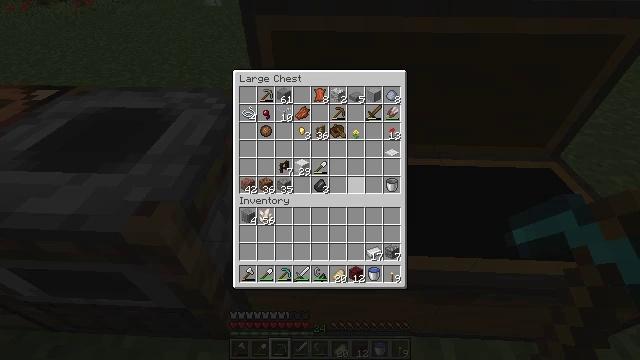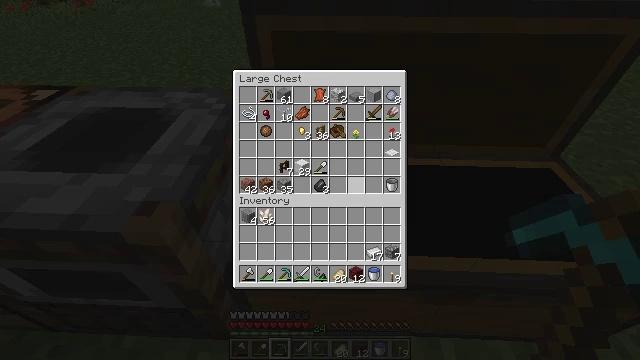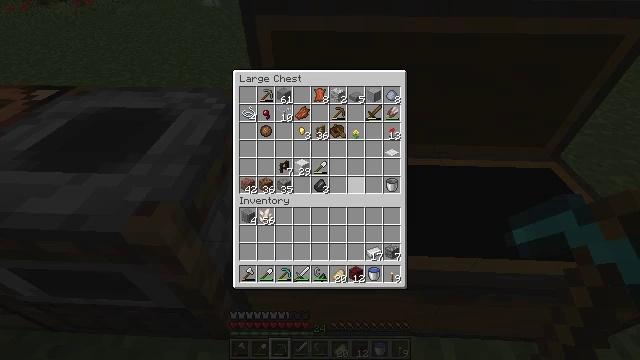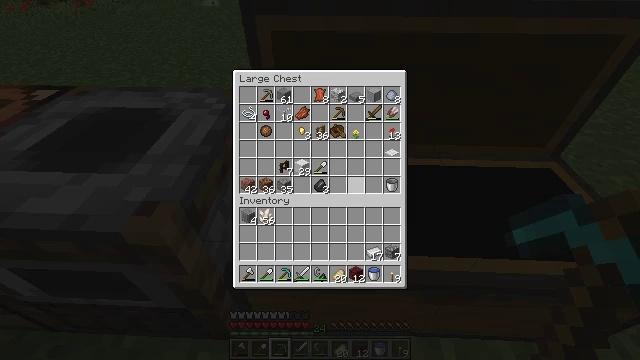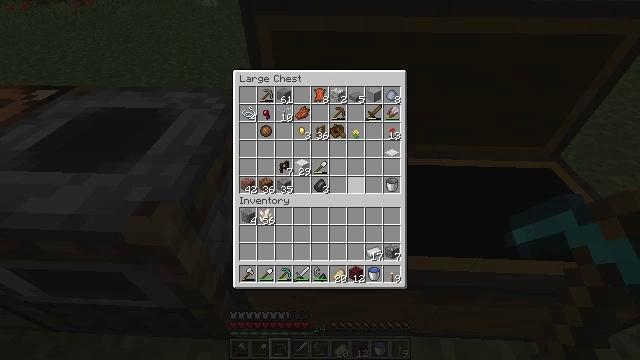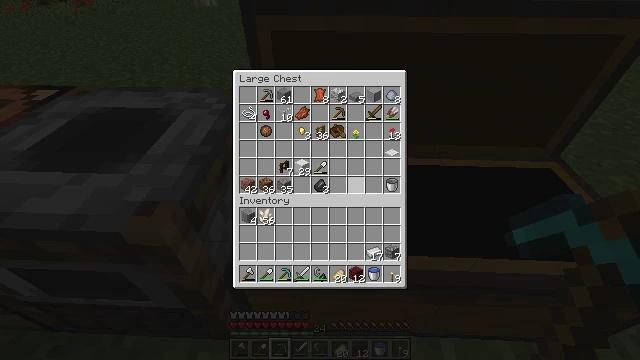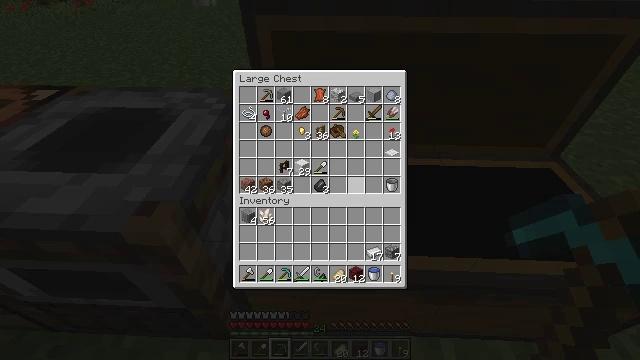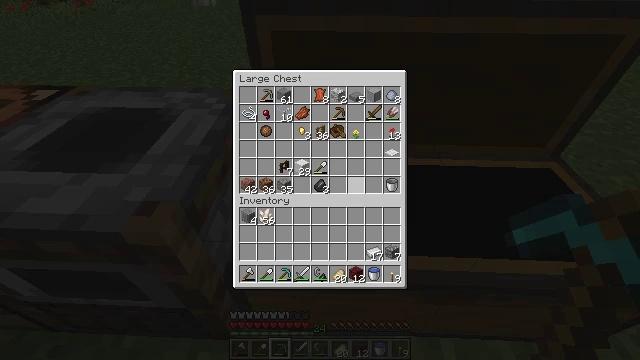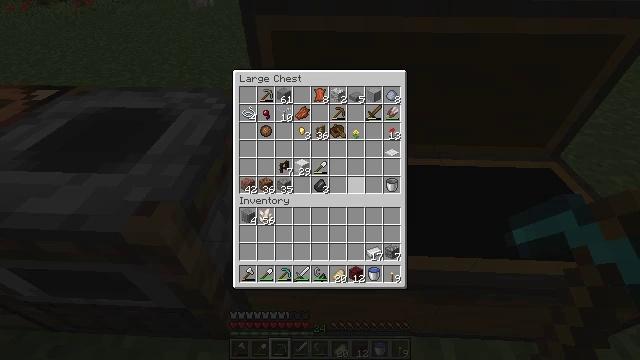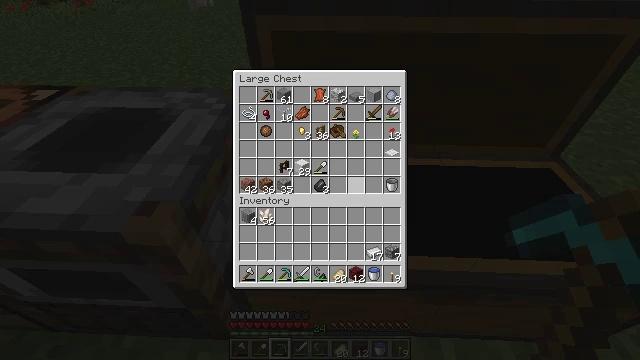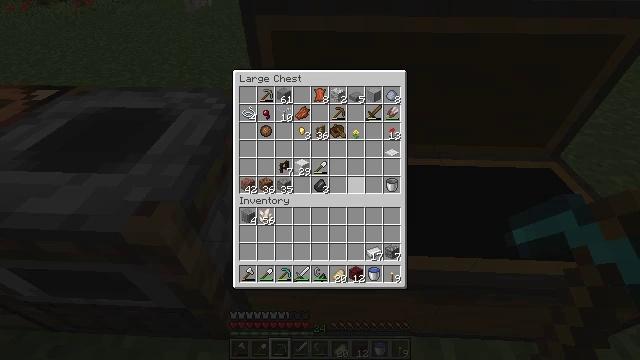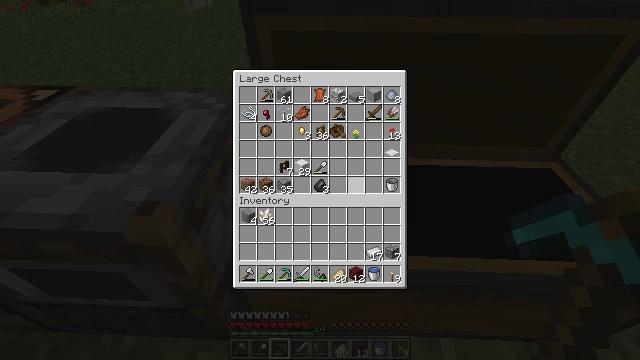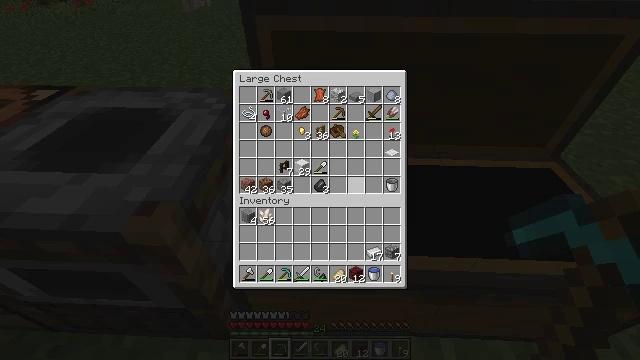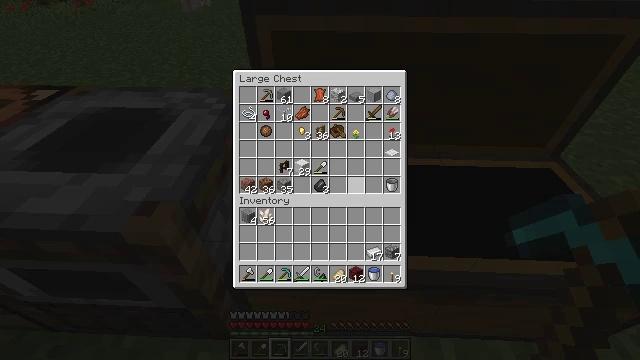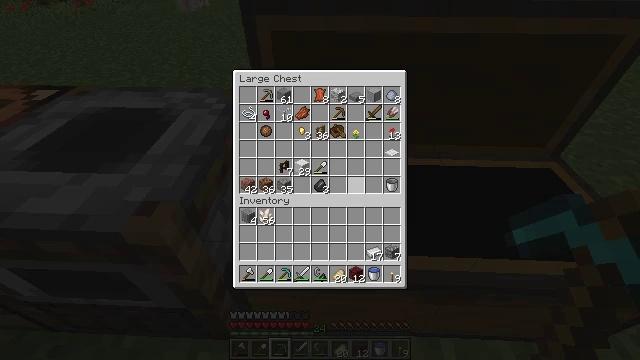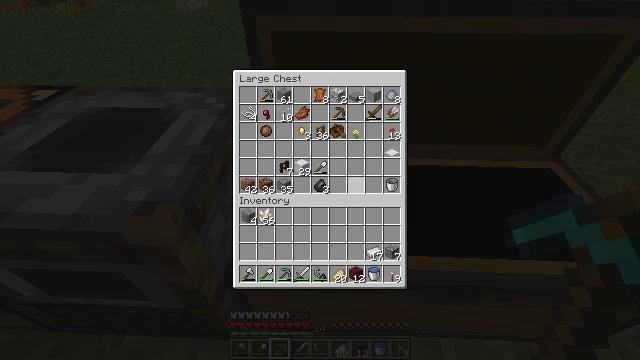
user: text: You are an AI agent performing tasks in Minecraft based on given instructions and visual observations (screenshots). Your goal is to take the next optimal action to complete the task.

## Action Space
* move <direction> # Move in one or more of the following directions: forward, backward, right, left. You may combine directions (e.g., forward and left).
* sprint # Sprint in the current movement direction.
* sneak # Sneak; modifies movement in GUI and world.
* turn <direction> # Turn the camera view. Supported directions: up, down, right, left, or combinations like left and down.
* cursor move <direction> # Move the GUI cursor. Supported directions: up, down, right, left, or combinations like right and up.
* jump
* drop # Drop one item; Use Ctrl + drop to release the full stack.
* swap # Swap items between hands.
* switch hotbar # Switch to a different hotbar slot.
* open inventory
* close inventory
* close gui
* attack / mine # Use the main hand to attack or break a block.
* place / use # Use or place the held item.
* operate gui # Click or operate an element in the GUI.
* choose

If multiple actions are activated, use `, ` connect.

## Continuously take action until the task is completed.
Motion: motion action
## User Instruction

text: Make stone stairs with stone in the crafting table.
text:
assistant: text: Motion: no_op
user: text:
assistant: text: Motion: no_op
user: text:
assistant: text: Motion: no_op
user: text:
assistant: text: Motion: no_op
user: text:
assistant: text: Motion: no_op
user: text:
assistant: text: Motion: no_op
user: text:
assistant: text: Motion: no_op
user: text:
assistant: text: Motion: no_op
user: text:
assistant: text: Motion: no_op
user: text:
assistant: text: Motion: no_op
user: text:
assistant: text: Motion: no_op
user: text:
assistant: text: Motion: no_op
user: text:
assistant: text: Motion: no_op
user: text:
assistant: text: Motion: no_op
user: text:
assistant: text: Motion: no_op
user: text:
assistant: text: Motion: no_op
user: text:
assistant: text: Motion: no_op
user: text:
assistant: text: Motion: no_op
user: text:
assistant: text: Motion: no_op
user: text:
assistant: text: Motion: no_op
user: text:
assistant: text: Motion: no_op
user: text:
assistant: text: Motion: no_op
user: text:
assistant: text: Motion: no_op
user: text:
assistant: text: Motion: no_op
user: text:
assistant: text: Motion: no_op
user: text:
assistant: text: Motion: no_op
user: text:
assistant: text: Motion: no_op
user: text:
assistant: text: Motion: no_op
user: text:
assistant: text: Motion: no_op
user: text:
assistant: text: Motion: no_op